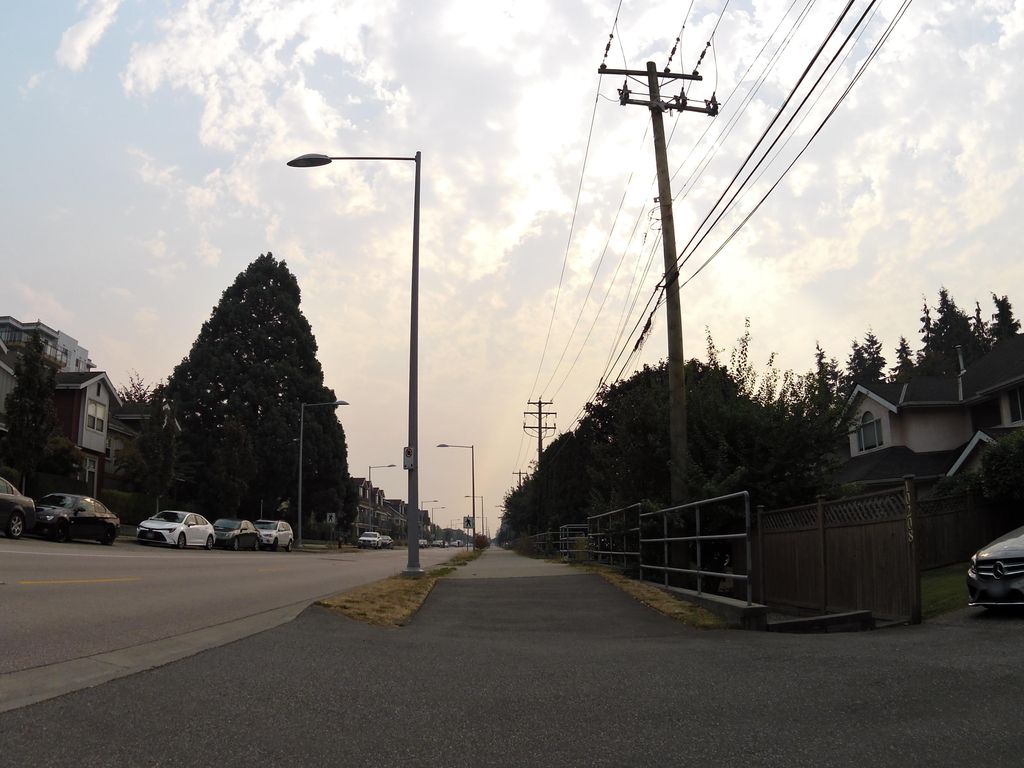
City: vancouver